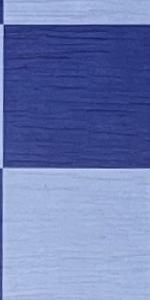
Label: Empty